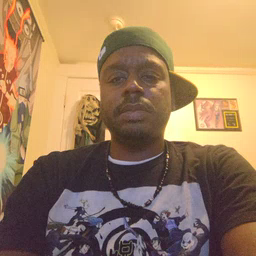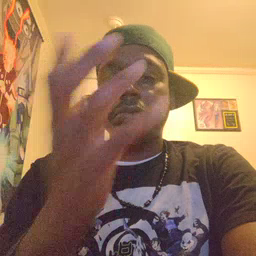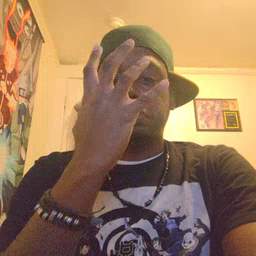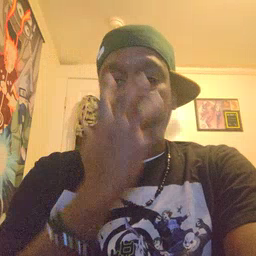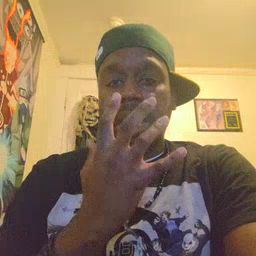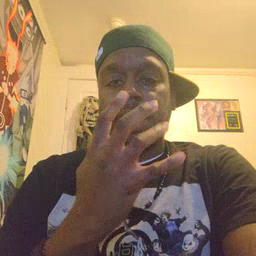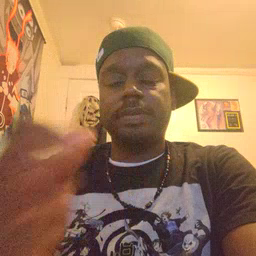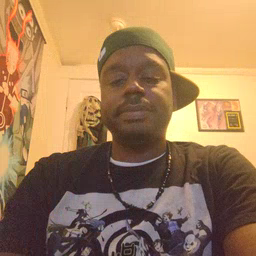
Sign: sad